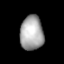
Tissue: lung
Cell type: Endothelial cells
Senescence score: 0.549
Nuclear area (px): 786
Mean DAPI intensity: 166.251